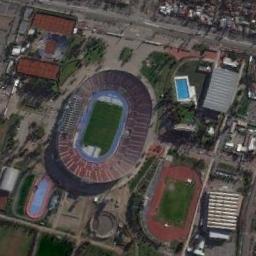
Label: stadium